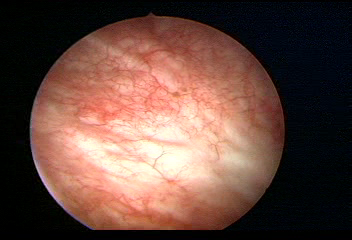
Modality: WLC
Class: Normal mucosa
Bladder cancer association: No